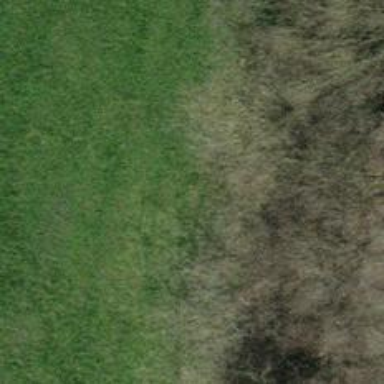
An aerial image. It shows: Grassy path.